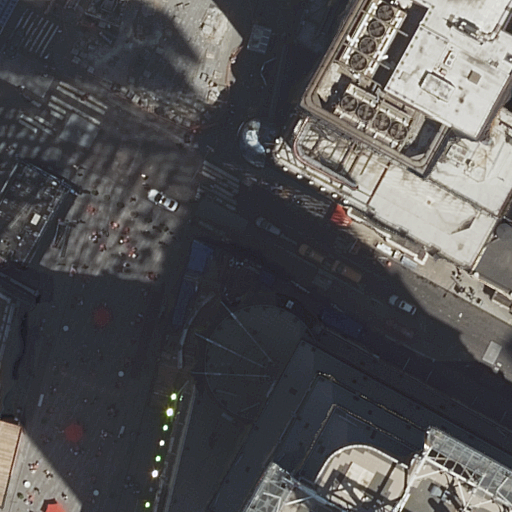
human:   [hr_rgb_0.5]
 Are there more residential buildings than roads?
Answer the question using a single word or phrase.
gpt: no

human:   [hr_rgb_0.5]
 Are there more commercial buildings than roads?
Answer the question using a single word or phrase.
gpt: no

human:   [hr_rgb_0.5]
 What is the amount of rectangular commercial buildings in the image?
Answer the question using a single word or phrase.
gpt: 1

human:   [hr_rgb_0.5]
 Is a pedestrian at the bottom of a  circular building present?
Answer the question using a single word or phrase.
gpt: no

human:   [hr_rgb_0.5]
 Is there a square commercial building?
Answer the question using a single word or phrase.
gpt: no

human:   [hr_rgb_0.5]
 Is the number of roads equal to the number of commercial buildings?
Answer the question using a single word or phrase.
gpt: no

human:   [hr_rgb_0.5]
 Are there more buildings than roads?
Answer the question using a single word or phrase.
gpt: yes

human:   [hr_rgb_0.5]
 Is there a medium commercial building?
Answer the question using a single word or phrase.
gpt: no

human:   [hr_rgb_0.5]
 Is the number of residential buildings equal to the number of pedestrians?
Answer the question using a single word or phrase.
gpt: no

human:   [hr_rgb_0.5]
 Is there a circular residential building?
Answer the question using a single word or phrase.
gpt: no

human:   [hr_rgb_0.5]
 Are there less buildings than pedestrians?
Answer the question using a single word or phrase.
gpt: no

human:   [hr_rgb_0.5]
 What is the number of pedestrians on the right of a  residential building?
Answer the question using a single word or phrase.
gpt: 0

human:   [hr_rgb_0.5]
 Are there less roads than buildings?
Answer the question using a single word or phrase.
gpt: yes

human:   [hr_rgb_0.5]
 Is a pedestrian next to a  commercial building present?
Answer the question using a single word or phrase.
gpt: yes

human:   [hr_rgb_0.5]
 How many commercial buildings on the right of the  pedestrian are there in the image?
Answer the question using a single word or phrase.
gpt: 1

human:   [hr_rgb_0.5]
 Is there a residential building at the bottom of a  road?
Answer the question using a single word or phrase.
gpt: yes

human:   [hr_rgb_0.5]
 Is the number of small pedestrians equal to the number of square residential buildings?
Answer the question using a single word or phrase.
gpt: yes

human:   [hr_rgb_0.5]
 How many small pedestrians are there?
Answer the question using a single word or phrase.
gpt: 0

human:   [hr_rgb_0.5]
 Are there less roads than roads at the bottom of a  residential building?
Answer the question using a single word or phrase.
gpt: no

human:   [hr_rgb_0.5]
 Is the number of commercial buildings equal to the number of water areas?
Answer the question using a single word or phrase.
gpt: no

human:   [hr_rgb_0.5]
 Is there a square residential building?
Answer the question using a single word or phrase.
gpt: no

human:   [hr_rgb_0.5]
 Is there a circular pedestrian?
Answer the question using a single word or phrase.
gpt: no

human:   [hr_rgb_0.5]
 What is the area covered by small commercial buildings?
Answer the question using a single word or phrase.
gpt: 20m2

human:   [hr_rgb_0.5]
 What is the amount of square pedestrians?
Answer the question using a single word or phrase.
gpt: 0

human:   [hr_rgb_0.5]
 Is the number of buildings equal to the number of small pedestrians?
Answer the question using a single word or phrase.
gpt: no

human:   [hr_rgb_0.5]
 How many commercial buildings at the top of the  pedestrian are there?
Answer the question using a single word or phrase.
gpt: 0

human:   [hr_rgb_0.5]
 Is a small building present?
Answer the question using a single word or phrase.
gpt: yes

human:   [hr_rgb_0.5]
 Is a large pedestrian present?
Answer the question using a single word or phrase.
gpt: yes

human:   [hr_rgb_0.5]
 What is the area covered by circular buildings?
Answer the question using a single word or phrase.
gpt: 0m2

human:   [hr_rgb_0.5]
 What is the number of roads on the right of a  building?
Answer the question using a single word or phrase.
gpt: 2

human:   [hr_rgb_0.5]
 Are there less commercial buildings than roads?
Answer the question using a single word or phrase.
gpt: yes

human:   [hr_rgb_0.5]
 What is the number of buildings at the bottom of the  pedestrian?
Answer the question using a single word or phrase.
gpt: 2

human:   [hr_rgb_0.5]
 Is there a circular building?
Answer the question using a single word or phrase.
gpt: no

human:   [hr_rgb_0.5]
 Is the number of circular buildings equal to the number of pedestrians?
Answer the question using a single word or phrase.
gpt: no

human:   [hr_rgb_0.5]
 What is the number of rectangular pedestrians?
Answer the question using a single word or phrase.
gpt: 0

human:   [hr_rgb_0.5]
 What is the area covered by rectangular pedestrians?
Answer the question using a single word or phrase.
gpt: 0m2